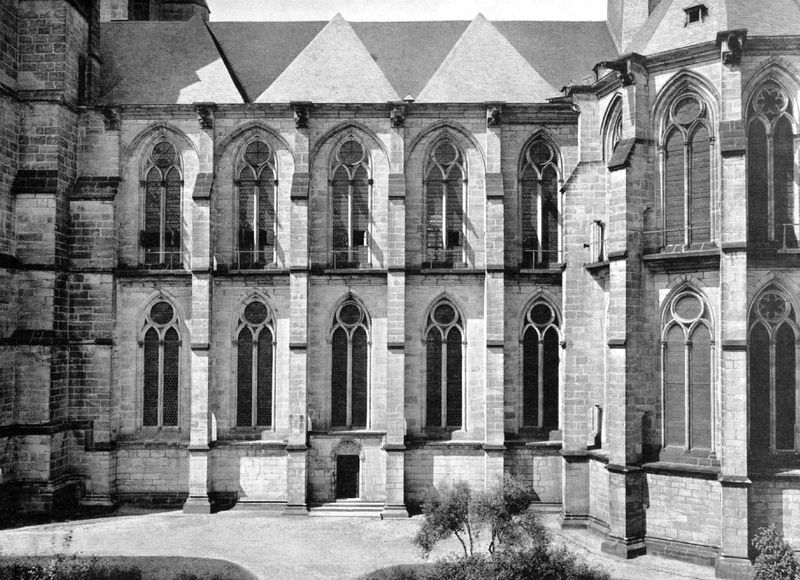
Titel: Elisabethkirche in Marburg
Standort: Marburg, Elisabethkirche (EU - D - H)
Schlagwörter: baum, flügel, bäume, dreieck, fenster, glas, säulen, tür, dach, gebäude, haus, park, stein, steine, busch, büsche, kirche, gotik, kreis, rund, garten, fassade, ziegel, hof, türe, treppe, tor, foto, symetrie, eingang, innenhof, kloster, religion, kreise, wimpel, sandstein, glasfenster, gotisch, spitzbogen, sonnenschein, beet, beete, klostergarten, heilig, dreieckig, symetrisch, bau, bäum, steinbau, kreisrund, schwrz-weiß